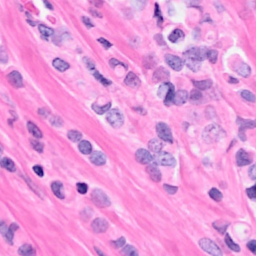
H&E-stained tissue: Breast